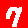
Digit: 7